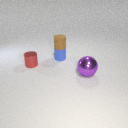
small red metal cylinder in front of small blue rubber cylinder